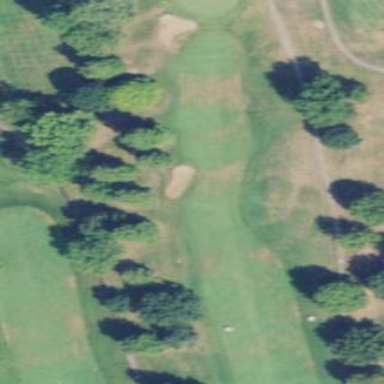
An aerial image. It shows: Golf fairway surrounded by grass.